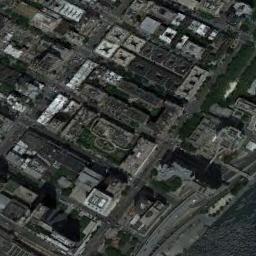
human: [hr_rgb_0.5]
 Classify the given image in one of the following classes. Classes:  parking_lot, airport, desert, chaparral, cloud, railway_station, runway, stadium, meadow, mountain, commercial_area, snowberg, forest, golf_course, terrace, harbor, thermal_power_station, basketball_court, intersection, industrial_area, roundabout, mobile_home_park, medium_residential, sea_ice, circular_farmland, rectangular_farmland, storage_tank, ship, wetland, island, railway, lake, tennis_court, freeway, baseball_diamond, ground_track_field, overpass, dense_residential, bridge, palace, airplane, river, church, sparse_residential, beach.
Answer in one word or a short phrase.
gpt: commercial_area